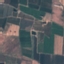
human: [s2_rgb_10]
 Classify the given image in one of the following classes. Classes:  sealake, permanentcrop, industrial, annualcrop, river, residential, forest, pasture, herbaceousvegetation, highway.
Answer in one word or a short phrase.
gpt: PermanentCrop